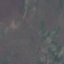
Land use / land cover class: HerbaceousVegetation